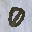
Label: 0